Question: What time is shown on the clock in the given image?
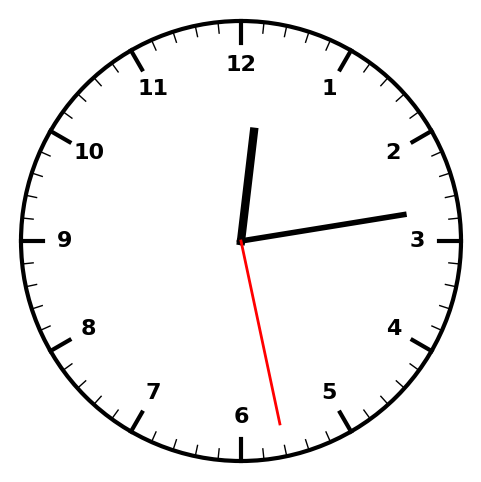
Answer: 12:13:28